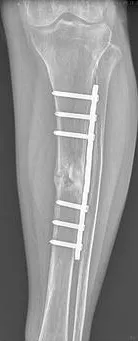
4 months.
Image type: radiology (x_ray)